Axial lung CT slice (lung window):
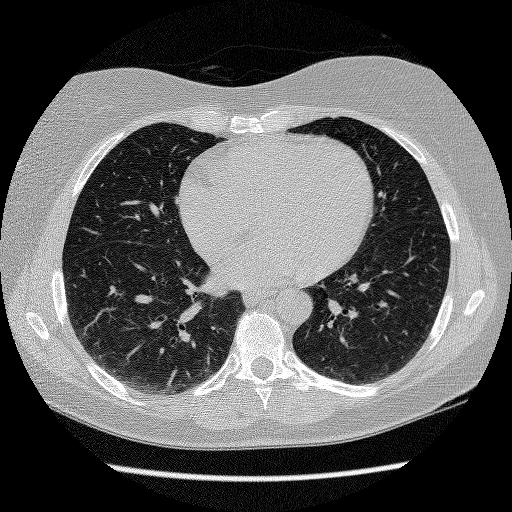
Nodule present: no